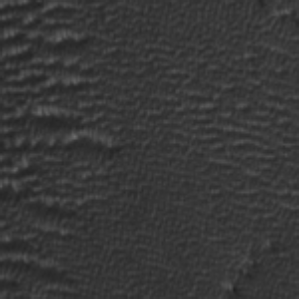
Label: frost